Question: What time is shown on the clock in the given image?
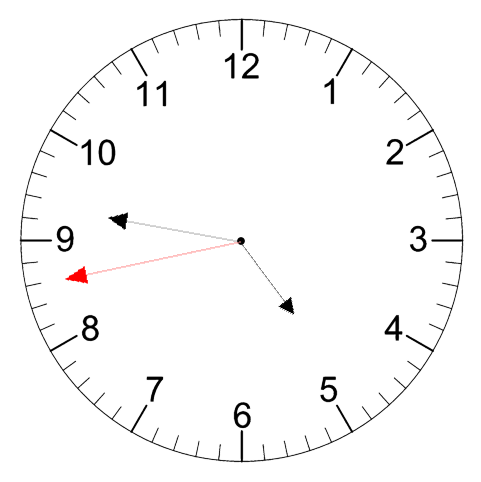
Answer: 04:46:43